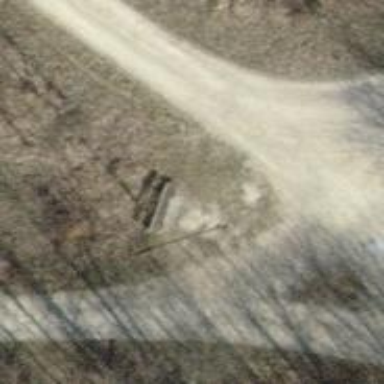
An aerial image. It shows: Bench.